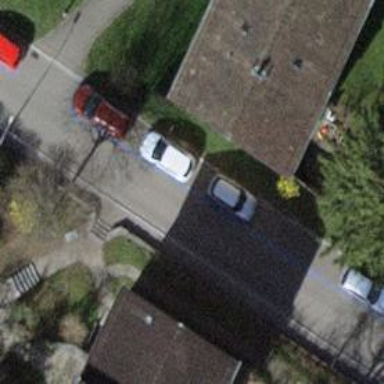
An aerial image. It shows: Parking lane.